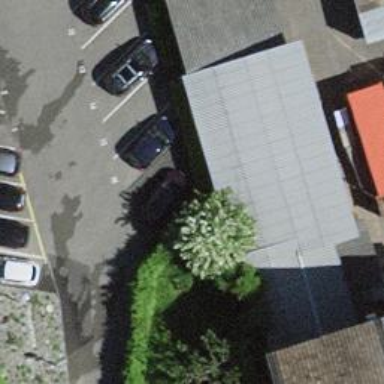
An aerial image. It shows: Garage building.